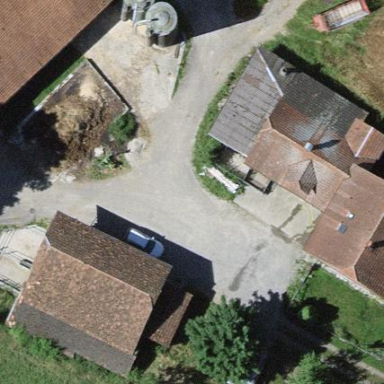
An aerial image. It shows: Farm building.